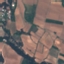
Label: PermanentCrop